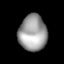
Tissue: lung
Cell type: Endothelial cells
Senescence score: 0.6011
Nuclear area (px): 988
Mean DAPI intensity: 157.985